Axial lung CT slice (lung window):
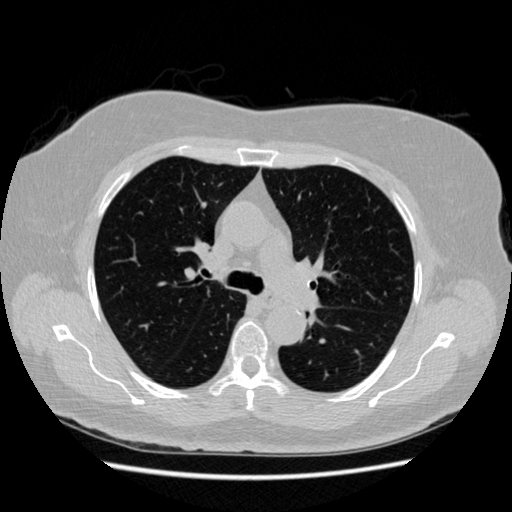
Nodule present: no